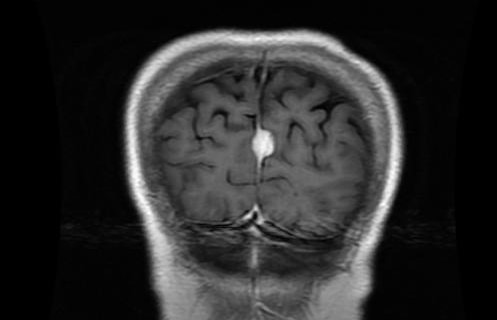
Label: meningioma